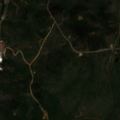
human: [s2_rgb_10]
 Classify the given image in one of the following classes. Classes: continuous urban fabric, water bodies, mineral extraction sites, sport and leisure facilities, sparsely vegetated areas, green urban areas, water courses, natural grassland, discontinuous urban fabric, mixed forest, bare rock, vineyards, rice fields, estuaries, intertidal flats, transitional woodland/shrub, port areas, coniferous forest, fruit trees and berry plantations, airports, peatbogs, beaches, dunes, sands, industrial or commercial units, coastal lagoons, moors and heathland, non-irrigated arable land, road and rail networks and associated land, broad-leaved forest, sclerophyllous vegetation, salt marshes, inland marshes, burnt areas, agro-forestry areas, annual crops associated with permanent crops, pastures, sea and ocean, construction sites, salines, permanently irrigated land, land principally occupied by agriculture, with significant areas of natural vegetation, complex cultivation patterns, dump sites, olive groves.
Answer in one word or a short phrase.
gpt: olive groves, broad-leaved forest, sclerophyllous vegetation, transitional woodland/shrub